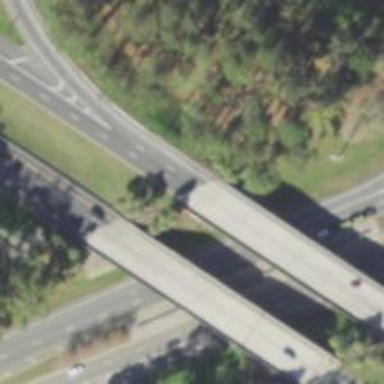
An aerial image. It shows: Bridge over motorway.